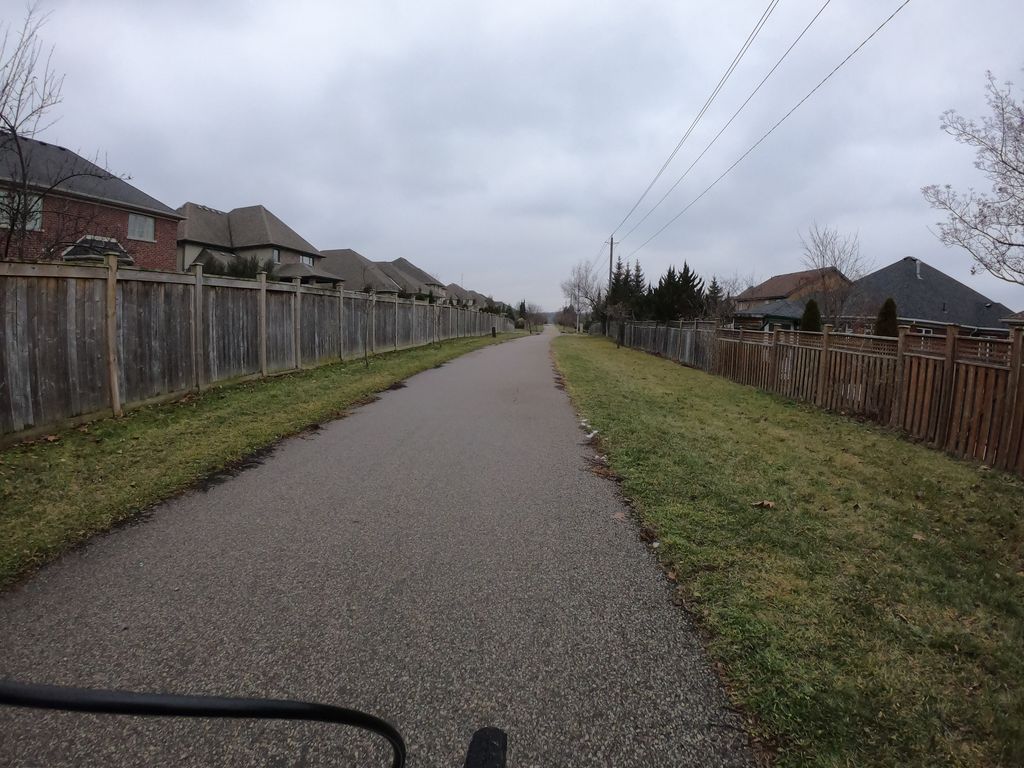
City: kitchener-waterloo